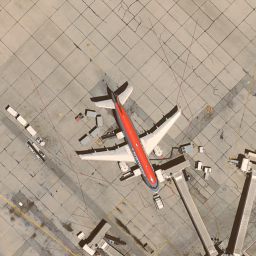
Label: airplane